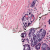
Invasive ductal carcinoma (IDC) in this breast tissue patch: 0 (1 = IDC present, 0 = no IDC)